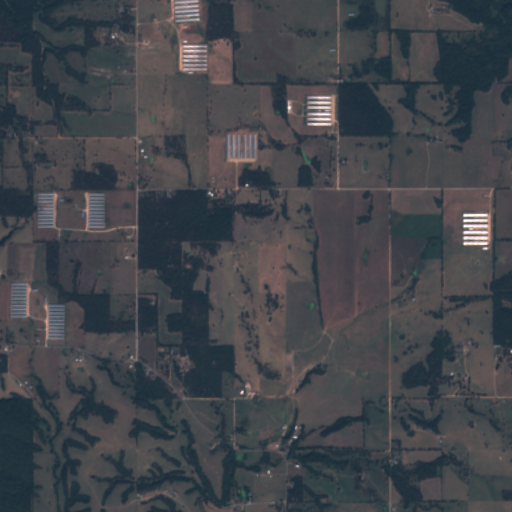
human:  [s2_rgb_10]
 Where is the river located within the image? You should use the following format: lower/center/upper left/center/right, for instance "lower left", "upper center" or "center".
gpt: The river is located in the upper of the image.
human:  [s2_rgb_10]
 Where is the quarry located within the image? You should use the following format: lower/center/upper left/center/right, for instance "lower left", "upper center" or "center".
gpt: There is no quarry in the image.